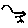
Label: bird